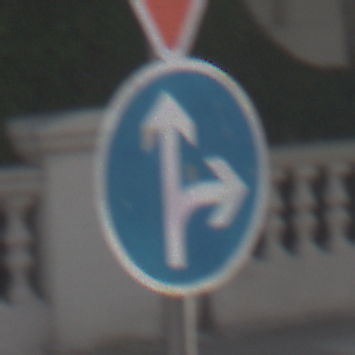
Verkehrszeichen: VorgeschriebeneFahrtrichtungGeradeausOderRechts
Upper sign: VorfahrtGewaehren
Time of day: MorningAfternoon
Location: Outdoor (Urban)
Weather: PartlyCloudy
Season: NotSpecified
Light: Natural